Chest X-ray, AP view. Patient: 11 years old, sex F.
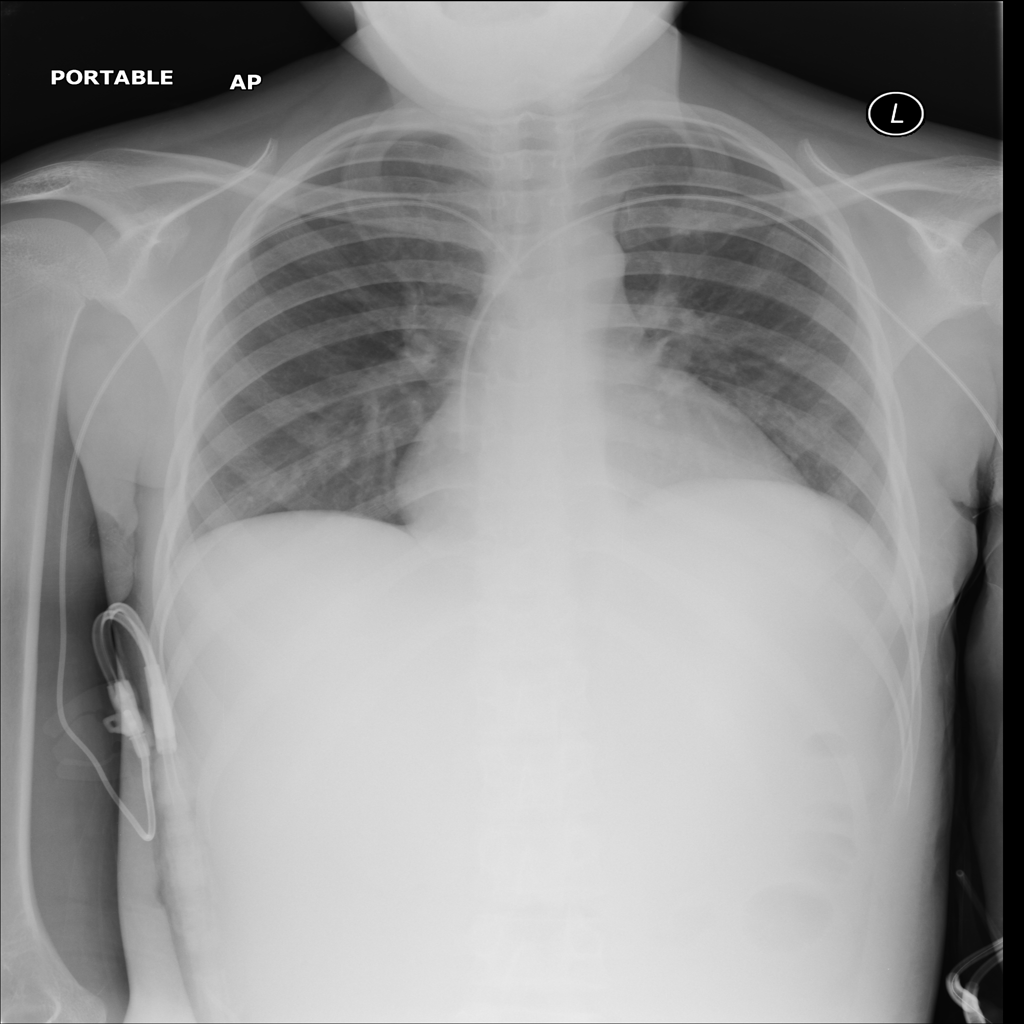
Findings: No Finding